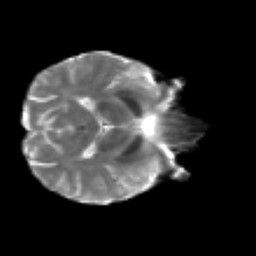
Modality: T2w
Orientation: axial
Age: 21
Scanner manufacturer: siemens
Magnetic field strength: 3 T
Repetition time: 2.2 s
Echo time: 0.084 s